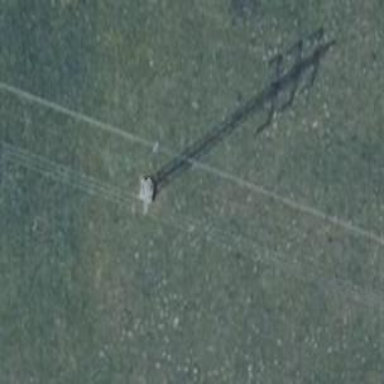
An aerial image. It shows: Power tower.